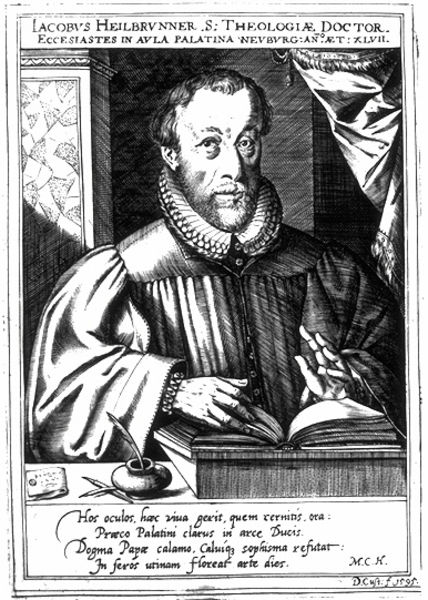
Titel: Bildnis des Jacob Heilbronner
Künstler: Dominicus Custos
Institution: (Seriendruck)
Schlagwörter: feder, hand, mann, schatten, weiß, fenster, finger, hintergrund, licht, nase, raum, schwarz, skizze, säule, zeichnung, blick, alt, bart, hemd, jung, wand, augen, bibel, falten, gesicht, kragen, rahmen, sockel, bild, bildnis, halskrause, hände, innenraum, portrait, porträt, vorhang, kirche, gewand, haare, interieur, mantel, blatt, frontal, renaissance, schrift, graphik, rand, inschrift, lesen, knöpfe, buch, kloster, druck, schraffur, stich, illustration, text, beschriftung, überschrift, manschetten, mosaik, krause, tinte, gesciht, pult, buchdruck, talar, seiten, brief, schreiben, mönch, lesepult, gelehrter, tintenfass, griffel, kupferstich, ornat, doktor, federkiel, latein, lateinisch, kalligraphie, predigen, abt, jakob, klug, theologe, doctor, jacob, amt, theologie, heilbrunner, jacobus heilbrunner, hochwürden, 1570, tintnfass, federr